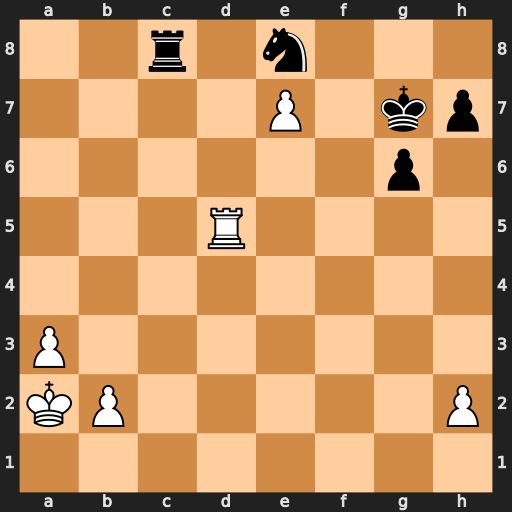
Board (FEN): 2r1n3/4P1kp/6p1/3R4/8/P7/KP5P/8
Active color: w
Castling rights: -
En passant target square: -
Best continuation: Rd8 Rc7 Rxe8